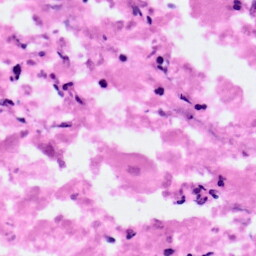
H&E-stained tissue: Pancreatic